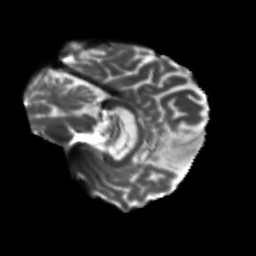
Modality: T2w
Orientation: sagittal
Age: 69
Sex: female
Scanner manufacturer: siemens
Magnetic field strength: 3 T
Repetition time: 5.47 s
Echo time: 0.0854 s